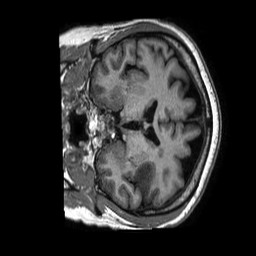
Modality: T1w
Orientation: coronal
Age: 55
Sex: female
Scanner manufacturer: philips
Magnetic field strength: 1.5 T
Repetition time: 0.008348 s
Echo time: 0.003846 s